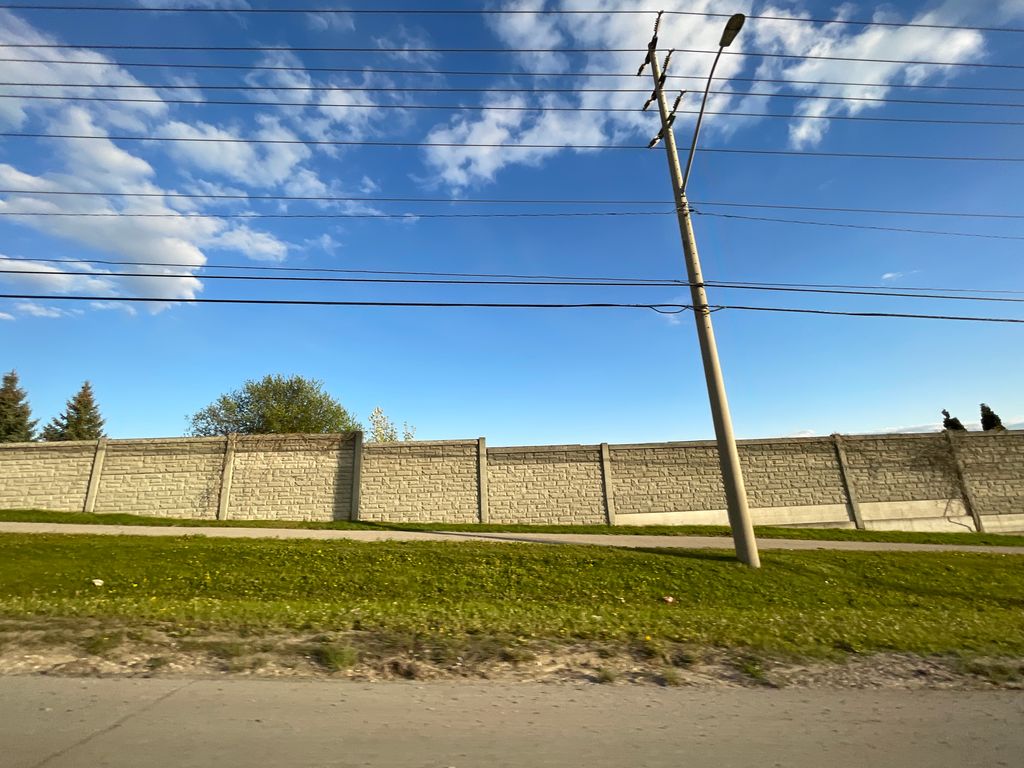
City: kitchener-waterloo